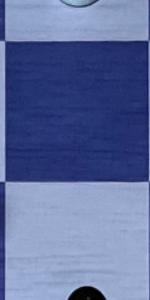
Label: Empty